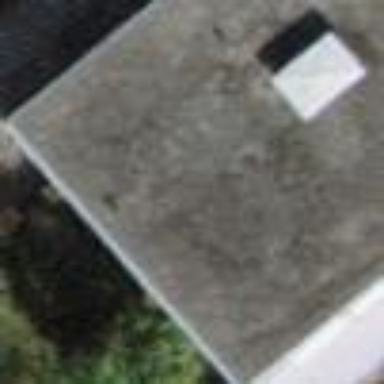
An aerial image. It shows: Flat roof terrace building.